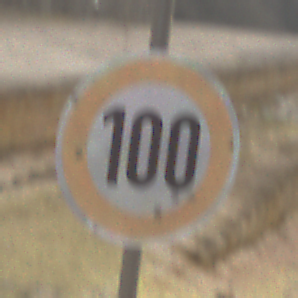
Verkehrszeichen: Geschwindigkeit100
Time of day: MorningAfternoon
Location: Outdoor (Nature)
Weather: PartlyCloudy
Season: Winter
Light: Natural